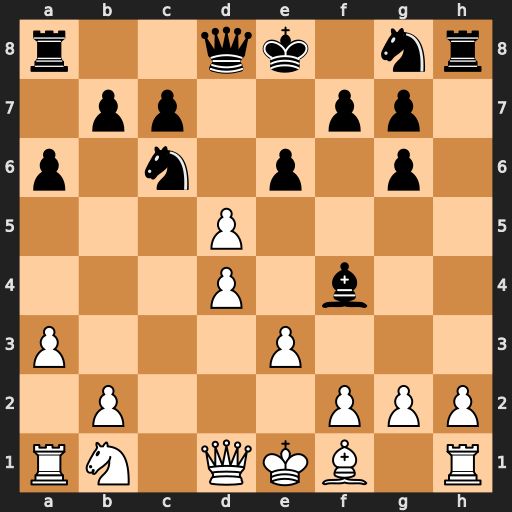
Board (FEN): r2qk1nr/1pp2pp1/p1n1p1p1/3P4/3P1b2/P3P3/1P3PPP/RN1QKB1R
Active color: w
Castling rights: KQkq
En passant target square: -
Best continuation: dxc6